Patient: sex F, age 63
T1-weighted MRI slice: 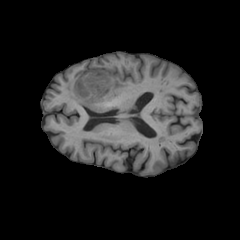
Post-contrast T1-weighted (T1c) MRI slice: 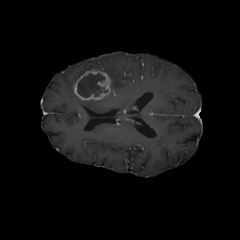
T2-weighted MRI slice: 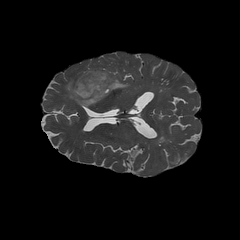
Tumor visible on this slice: yes
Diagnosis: Glioblastoma, IDH-wildtype
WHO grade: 4